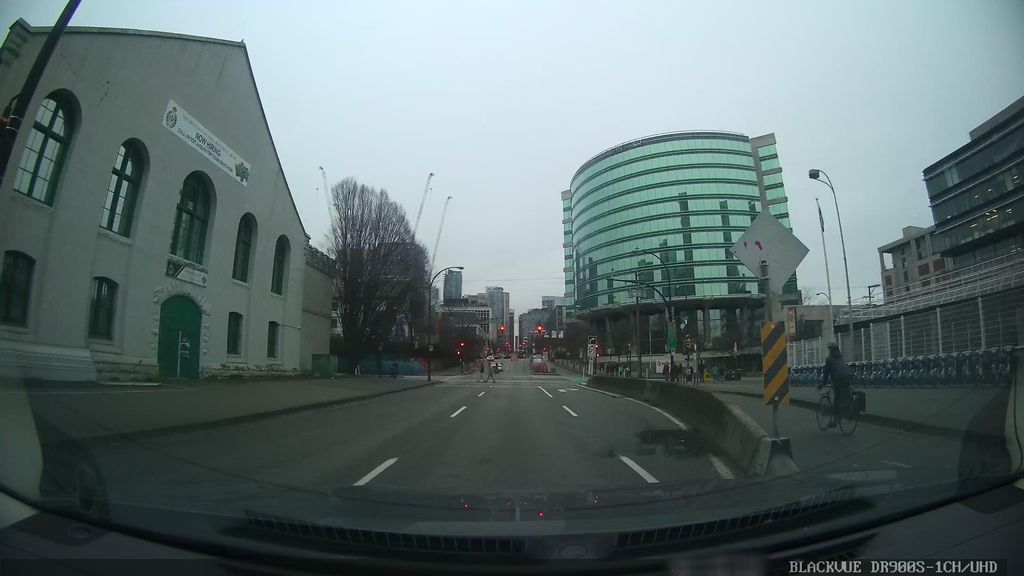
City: vancouver